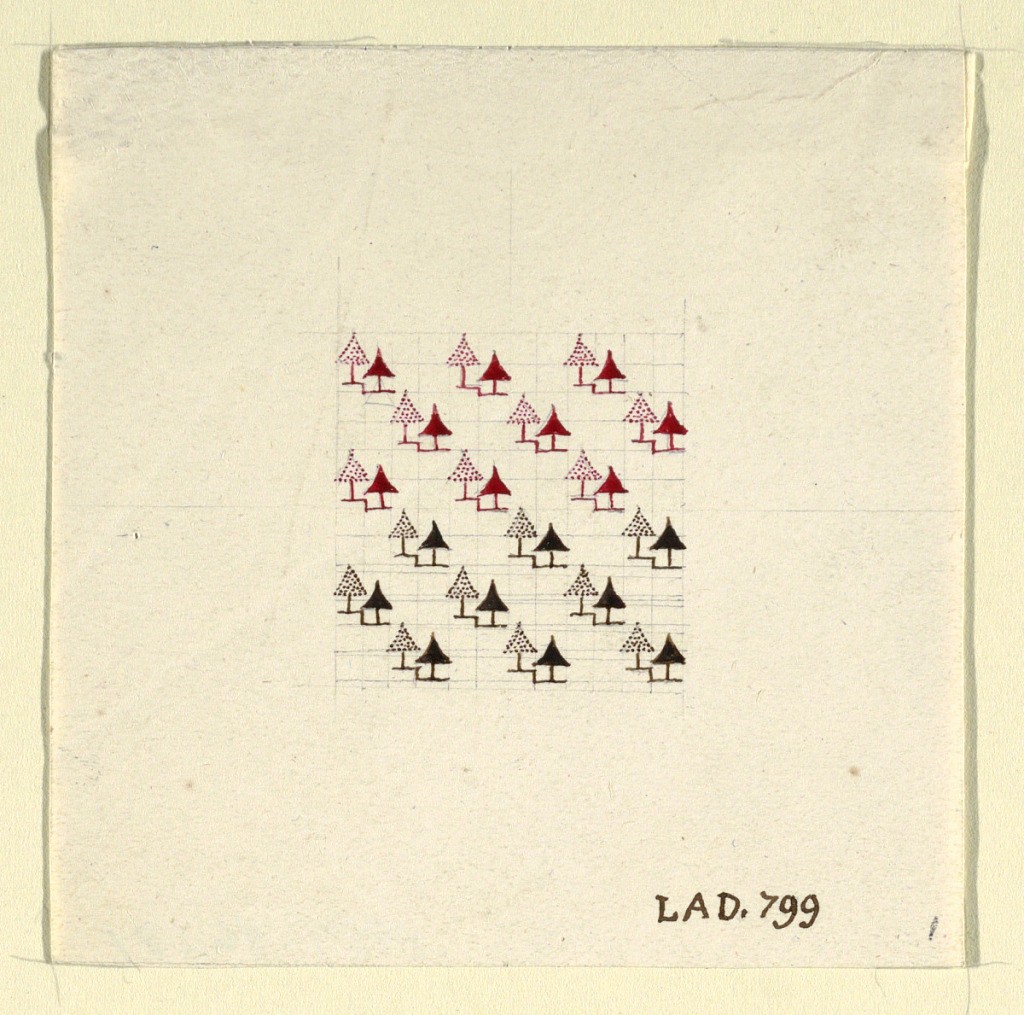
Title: Geometric design for printed textile
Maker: Louis-Albert DuBois, Swiss, 1752–1818
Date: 1800–1818
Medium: Brush and gouache, graphite on white wove paper
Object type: Drawing
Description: Tiny red & green pointed trees in pairs, set on the diagonal on a graphite grid, on white ground.